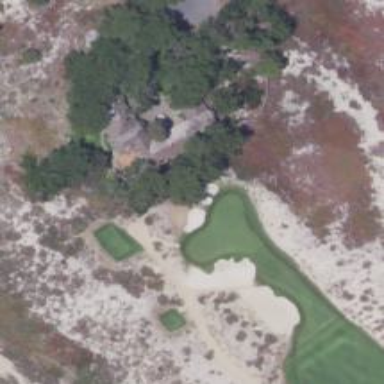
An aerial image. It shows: Golf hole.